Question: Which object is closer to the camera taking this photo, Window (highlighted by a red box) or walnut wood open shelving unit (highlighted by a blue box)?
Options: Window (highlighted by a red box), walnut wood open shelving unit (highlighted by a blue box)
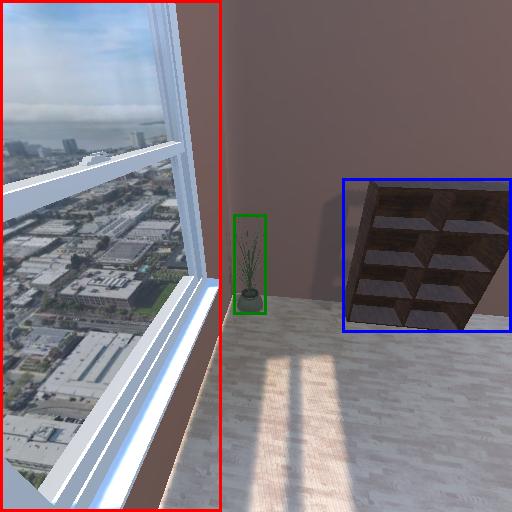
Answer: Window (highlighted by a red box)